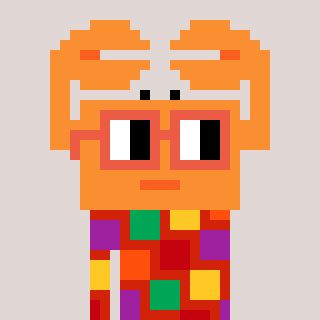
a pixel art character with square orange glasses, a crab-shaped head and a red-colored body on a warm background